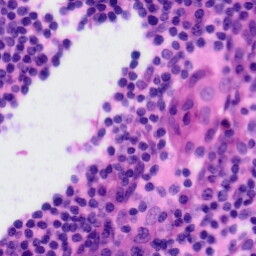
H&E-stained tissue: Tonsil